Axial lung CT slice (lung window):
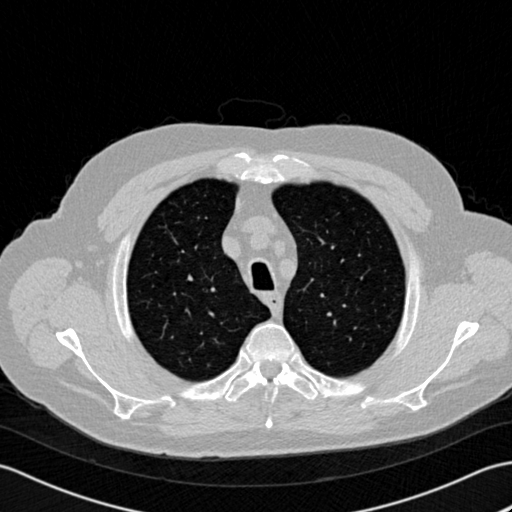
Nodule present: no